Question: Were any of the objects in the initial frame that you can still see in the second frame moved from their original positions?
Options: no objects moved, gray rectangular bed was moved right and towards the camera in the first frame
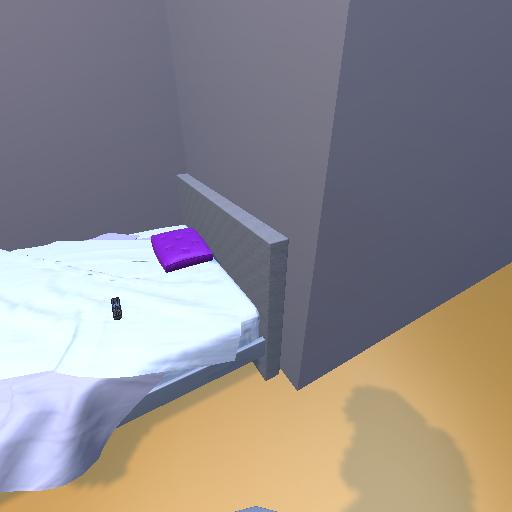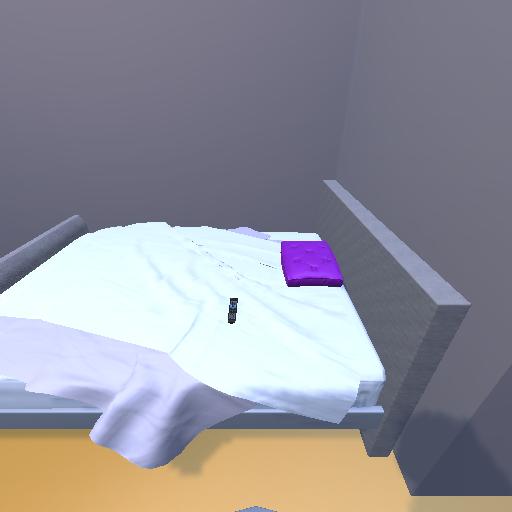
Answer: no objects moved